Aerial crown-view tile of a tropical tree (Barro Colorado Island, Panama), acquired 20250414:
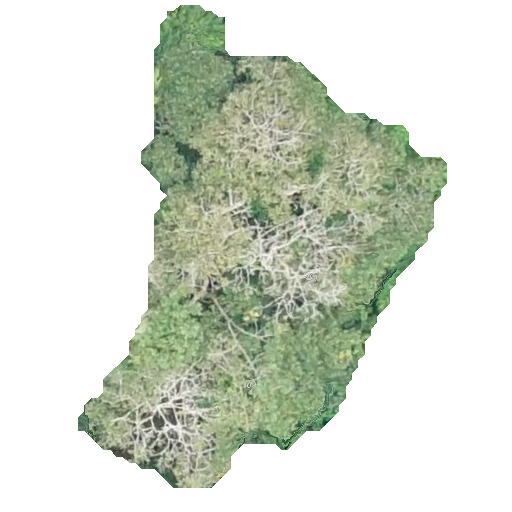
Species: Dipteryx oleifera
GBIF accepted scientific name: Dipteryx oleifera
Crown area: 146.941 m²